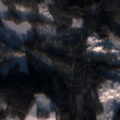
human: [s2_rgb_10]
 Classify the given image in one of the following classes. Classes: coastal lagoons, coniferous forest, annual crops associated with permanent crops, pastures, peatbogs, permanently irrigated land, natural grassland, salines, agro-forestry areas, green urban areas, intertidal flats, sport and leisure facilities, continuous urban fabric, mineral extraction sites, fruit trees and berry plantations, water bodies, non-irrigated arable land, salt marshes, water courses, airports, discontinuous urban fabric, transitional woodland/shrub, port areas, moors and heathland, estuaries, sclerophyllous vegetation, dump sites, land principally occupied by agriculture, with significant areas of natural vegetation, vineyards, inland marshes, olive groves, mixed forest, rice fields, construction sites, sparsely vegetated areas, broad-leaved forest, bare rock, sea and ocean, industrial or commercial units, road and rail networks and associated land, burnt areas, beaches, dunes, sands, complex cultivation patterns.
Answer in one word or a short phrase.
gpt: non-irrigated arable land, coniferous forest, mixed forest